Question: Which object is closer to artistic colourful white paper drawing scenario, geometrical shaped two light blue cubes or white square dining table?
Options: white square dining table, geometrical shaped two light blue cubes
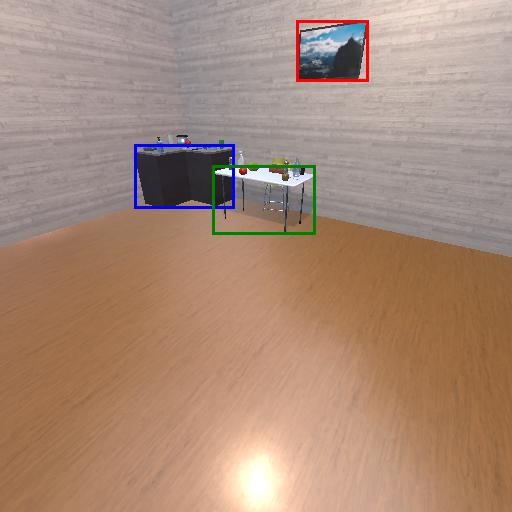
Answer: white square dining table